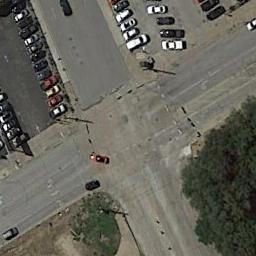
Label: intersection